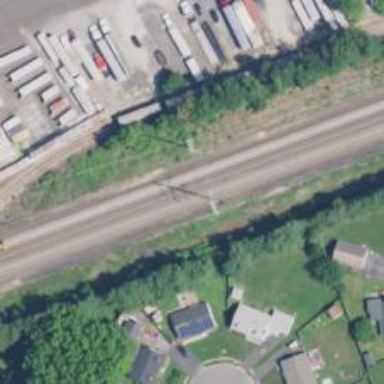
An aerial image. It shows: Railway track with contact line for electrification.